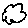
Label: cloud